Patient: sex M, age 65
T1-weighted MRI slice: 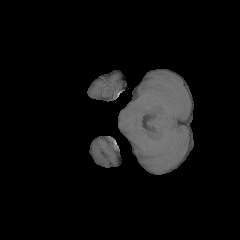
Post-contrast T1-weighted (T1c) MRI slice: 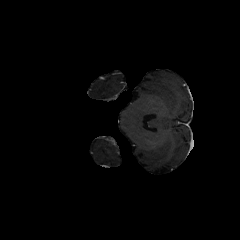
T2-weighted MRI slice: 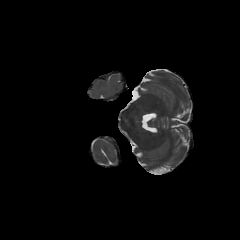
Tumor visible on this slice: no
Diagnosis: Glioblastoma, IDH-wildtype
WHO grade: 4